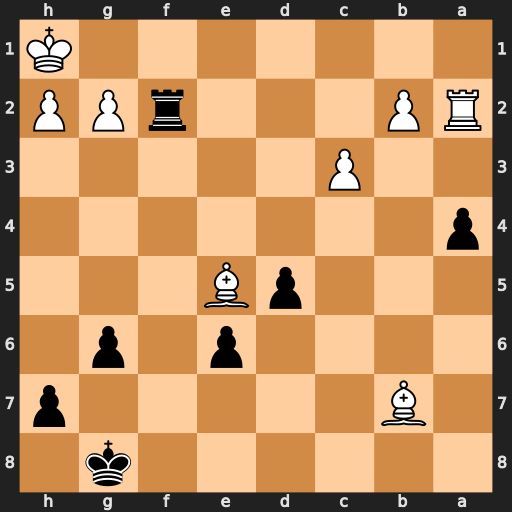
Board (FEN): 6k1/1B5p/4p1p1/3pB3/p7/2P5/RP3rPP/7K
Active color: b
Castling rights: -
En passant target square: -
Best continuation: Rf1#